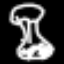
Label: hourglass